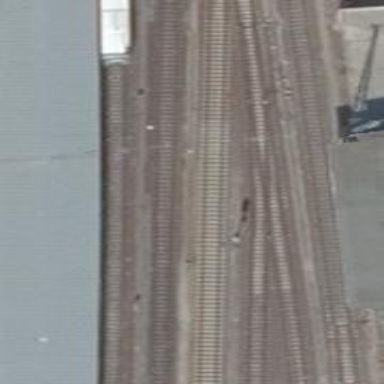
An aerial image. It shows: Railway signal.